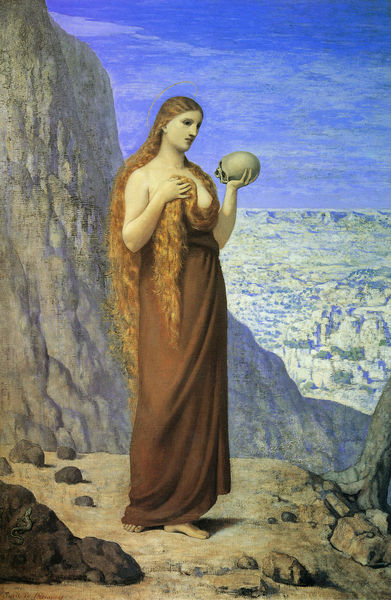
Titel: Saint Mary Magdalen in the Desert
Künstler: Pierre Puvis de Chavannes
Standort: Frankfurt (am Main)
Institution: Das Städel, Städelsches Kunstinstitut und Städtische Galerie
Schlagwörter: akt, berg, blau, dunkel, felsen, fuß, gemälde, gestein, gott, hand, himmel, kopf, körper, mann, meer, nackt, schatten, umhang, wasser, weiß, wolken, grün, landschaft, mädchen, braun, brust, busen, frau, frisur, grau, haar, hell, hintergrund, kleid, licht, mund, nase, pastell, schwarz, ausblick, blick, dame, eis, gürtel, rot, wolke, hochformat, malerei, rock, symbolismus, blond, jung, wand, arm, arme, augen, falten, gesicht, halten, kleidung, lang, leinen, mensch, schädel, stehen, stein, steine, tod, bild, hals, hände, porträt, öl, ebene, einsamkeit, erde, feld, ferne, horizont, natur, einsam, sonne, boden, land, auge, gewand, gold, haare, kutte, lange haare, mantel, stoff, stoffe, person, dekollete, lippen, locke, locken, tal, krug, brüste, füße, sommer, wellen, abhang, berge, fels, felswand, gebirge, hang, steilhang, wüste, eben, steil, weis, ausdruck, ölgemälde, falte, wolle, melancholie, melancholisch, faltenwurf, allein, teint, ellenbogen, erotik, zehe, zehen, oberkörper, entblößt, klippe, vanitas, rothaarig, waschen, barfuss, gefäß, memento mori, religion, alpen, moos, groß, zeh, schlange, kugel, allegorie, mythologie, runge, heiligenschein, totenkopf, nimbus, lanschaft, karg, mythos, griechenland, echse, venus, wildnis, fernblick, wolkne, plateau, heilige, heilig, maria, magdalena, totenschädel, tempera, ritual, natürlich, schroff, eidechse, leonardo da vinci, glorie, gebrige, geand, frua, mythologier, amre, natter, wolkens, büßerin, langhaarig, plateua, kreidig, elle, drapee, faltenf, steinwüste, natzr, berg fels, chäfchenwolken, mitspieler probleme, skeletkopf, tötenkopf, tötenschädel, wieder einmal, blons, arotik, gewand4